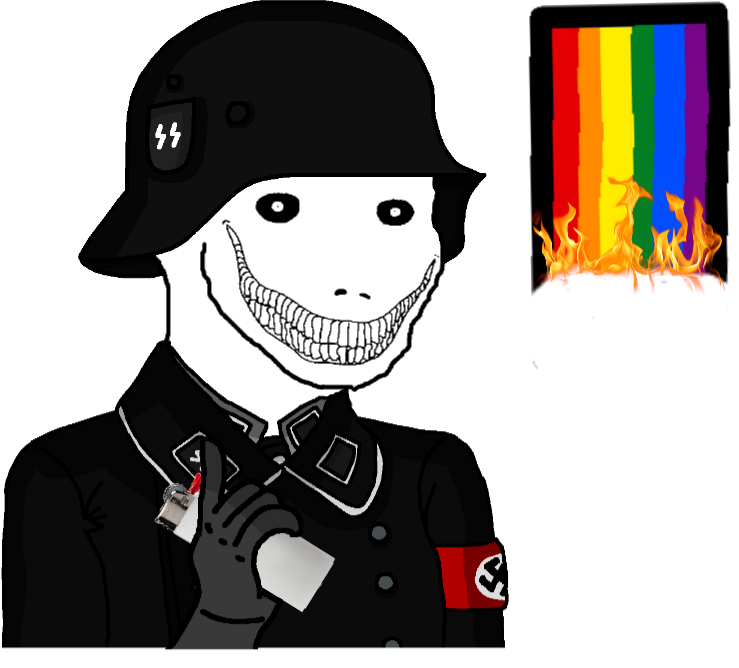
Label: 5_Oomer